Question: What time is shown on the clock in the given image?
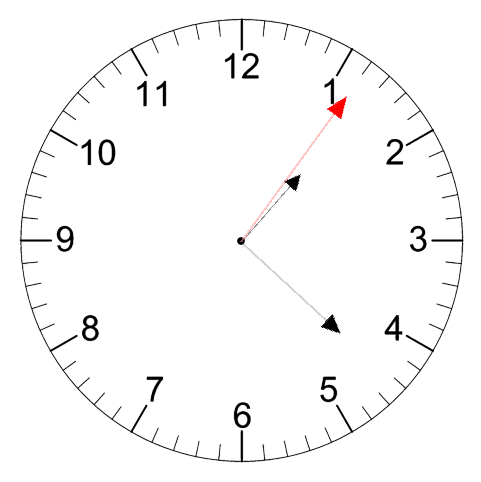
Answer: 01:22:06